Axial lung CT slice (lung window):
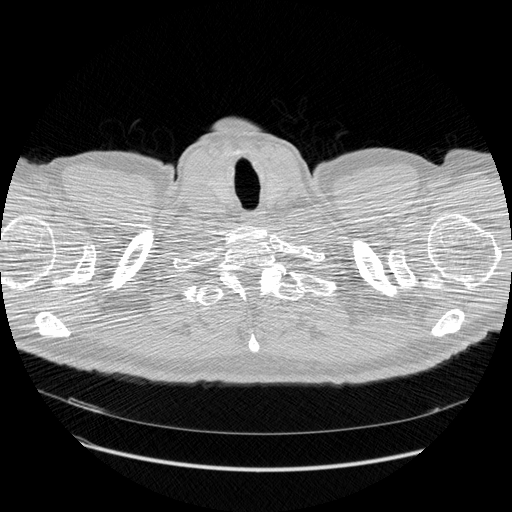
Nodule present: no